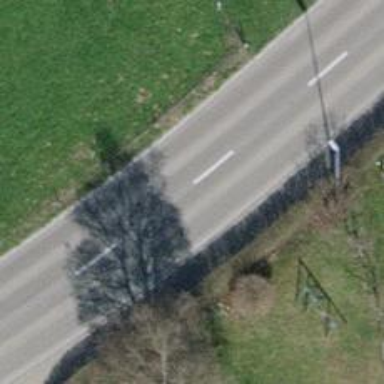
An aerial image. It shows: Secondary road with asphalt surface.